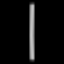
Label: line